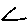
Label: triangle